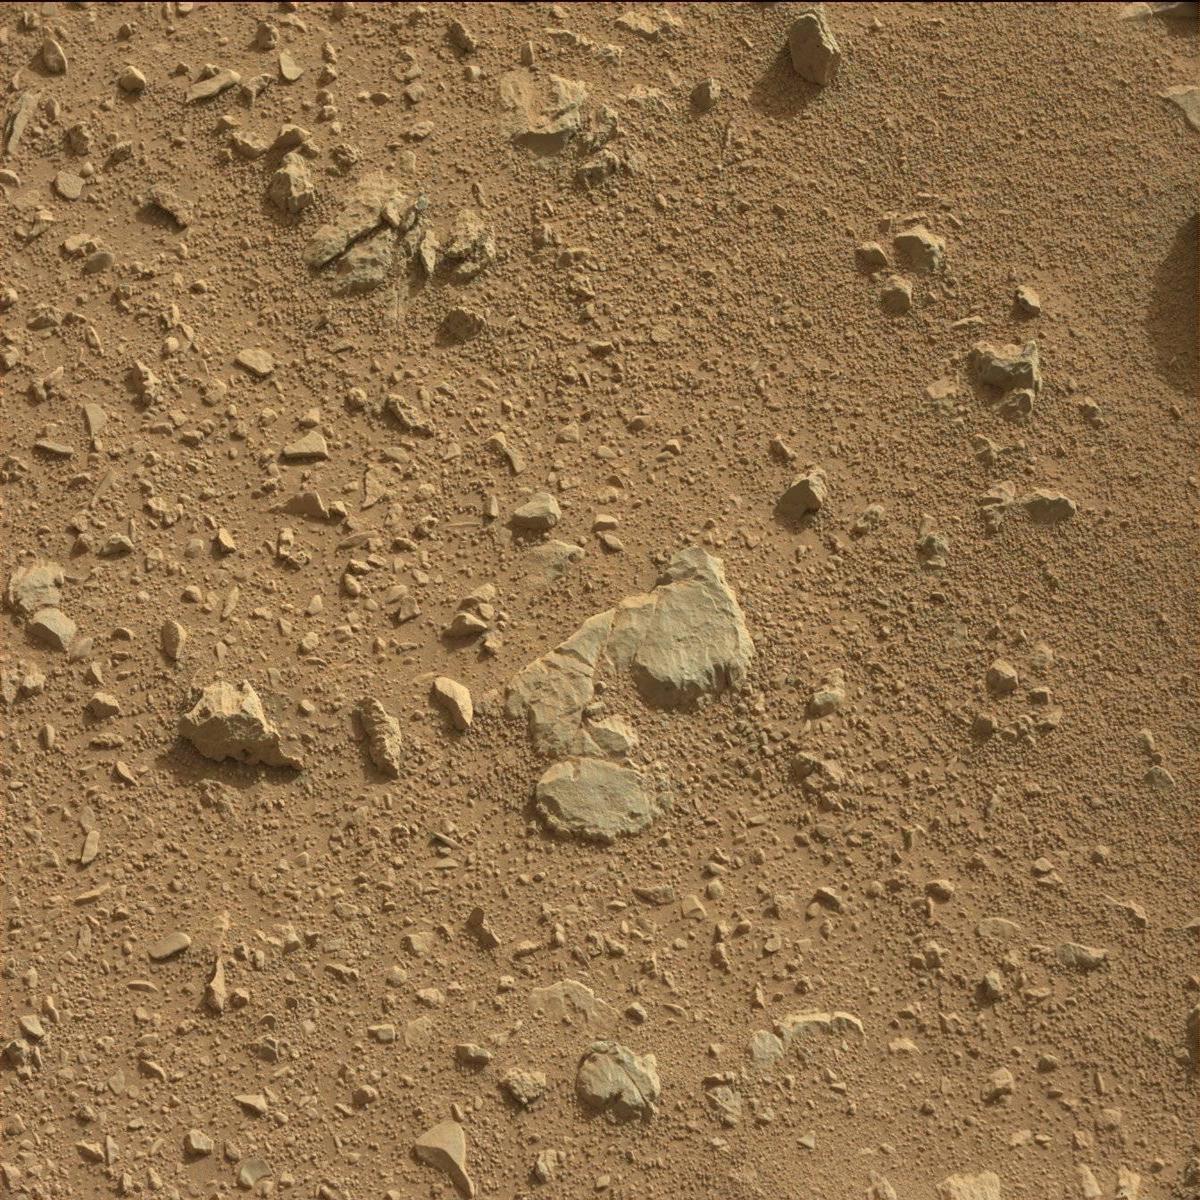
Terrain classes present: Bedrock, Rock, Sand / Soil